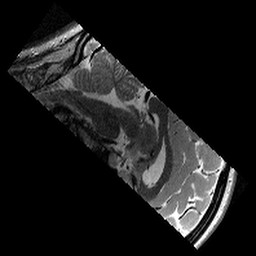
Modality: T2w
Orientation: sagittal
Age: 11
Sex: female
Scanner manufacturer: siemens
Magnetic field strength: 3 T
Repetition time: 9.23 s
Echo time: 0.067 s